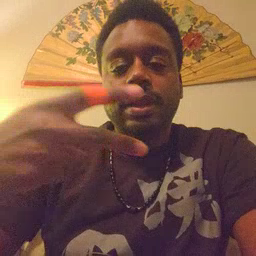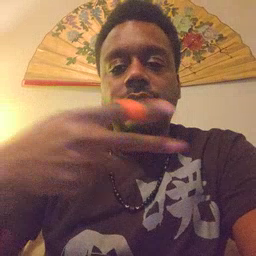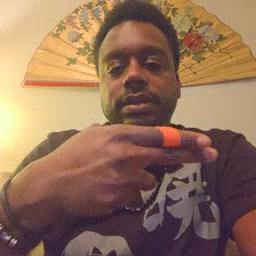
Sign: cut